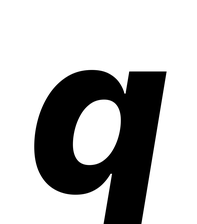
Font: Inter-Italic_ExtraBold_Italic